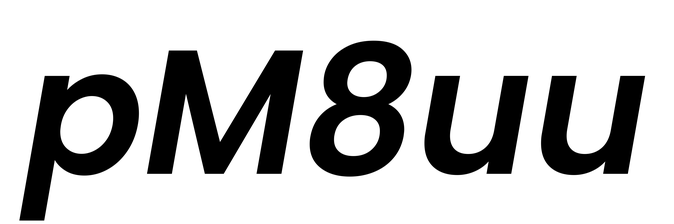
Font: Poppins-SemiBoldItalic